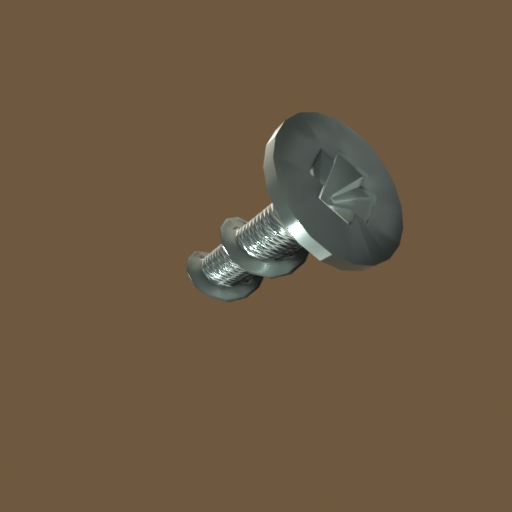
Label: screw